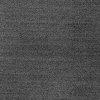
Atmospheric dust classification: dusty